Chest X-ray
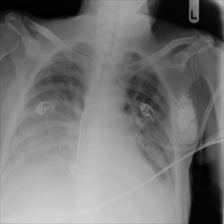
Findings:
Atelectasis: negative
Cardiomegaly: negative
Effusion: positive
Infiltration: positive
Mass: negative
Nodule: negative
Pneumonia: negative
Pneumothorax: negative
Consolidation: negative
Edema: positive
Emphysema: negative
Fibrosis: negative
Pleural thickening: negative
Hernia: negative